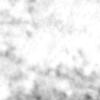
Label: no_change